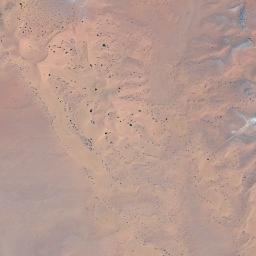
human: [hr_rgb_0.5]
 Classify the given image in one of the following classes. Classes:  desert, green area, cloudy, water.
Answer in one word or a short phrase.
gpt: desert